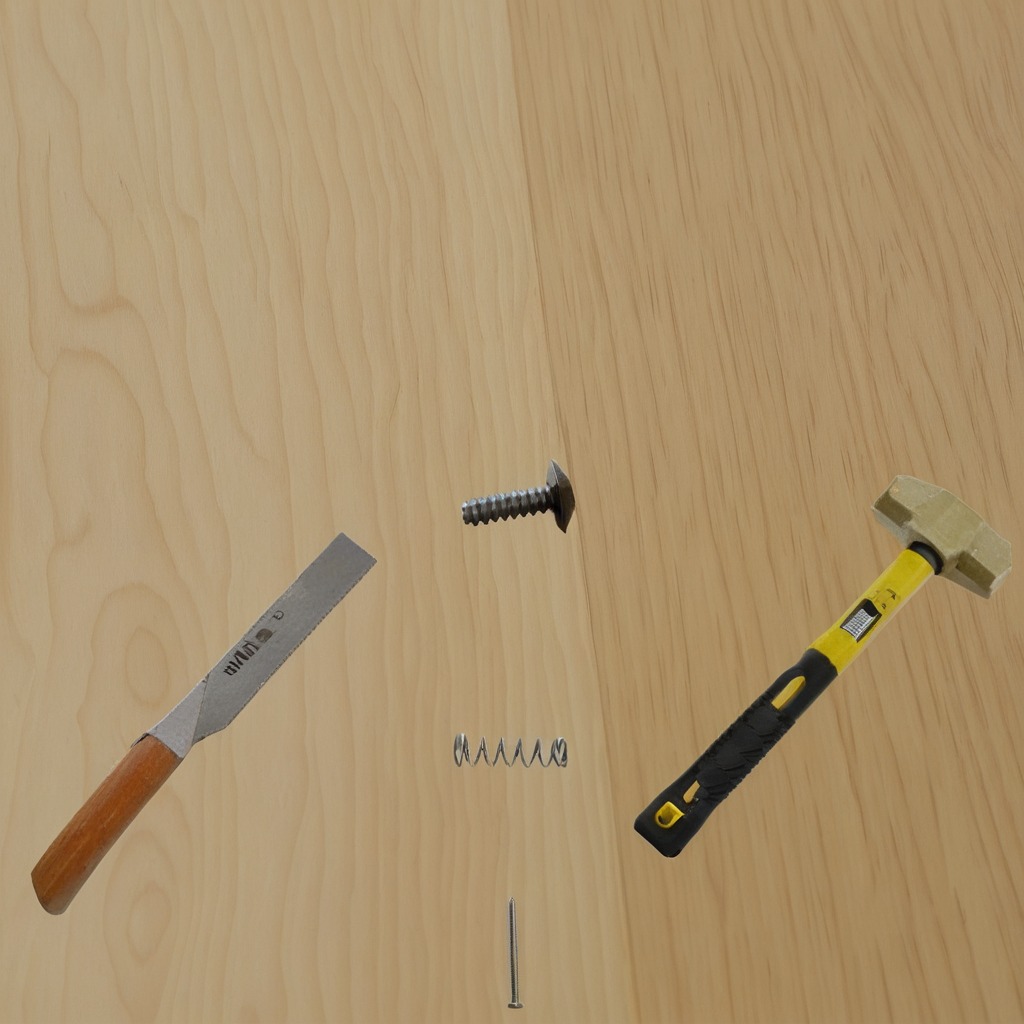
A hammer, an iron nail, a metal machine screw, a coiled metal spring, and a handheld metal saw are lying on the plywood surface.